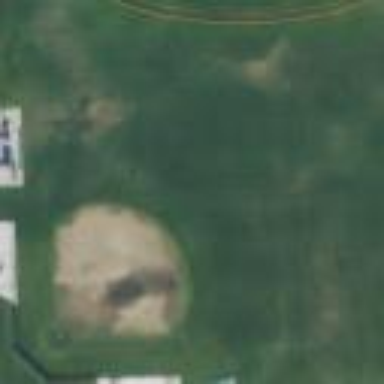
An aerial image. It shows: Baseball pitch for leisure land.